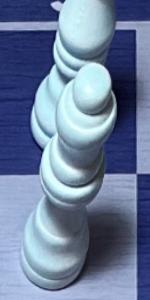
Label: Queen_White